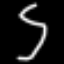
Label: squiggle